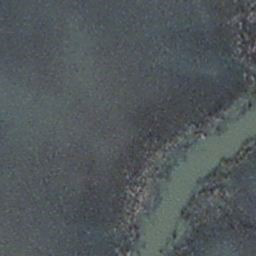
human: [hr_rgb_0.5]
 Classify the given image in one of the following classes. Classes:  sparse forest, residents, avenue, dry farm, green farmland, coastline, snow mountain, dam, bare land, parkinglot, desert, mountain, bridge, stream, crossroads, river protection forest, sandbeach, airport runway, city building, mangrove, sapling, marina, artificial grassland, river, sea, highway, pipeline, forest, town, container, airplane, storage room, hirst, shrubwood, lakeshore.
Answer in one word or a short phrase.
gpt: stream